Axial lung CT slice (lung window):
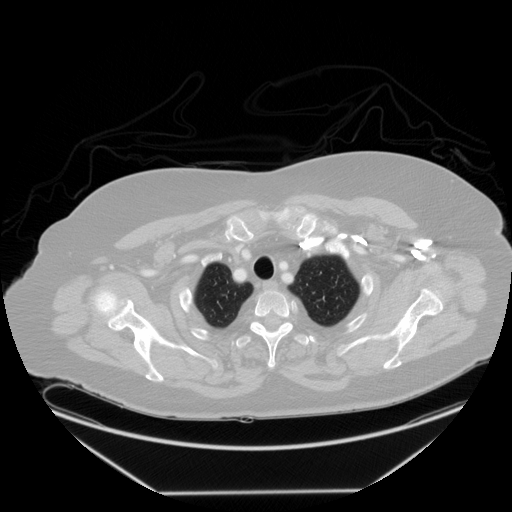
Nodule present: no